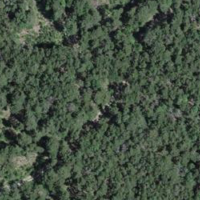
EUNIS habitat code: 43
Species observed at this site:
Neottia nidus-avis
Enallagma cyathigerum
Fabriciana adippe
Argynnis paphia